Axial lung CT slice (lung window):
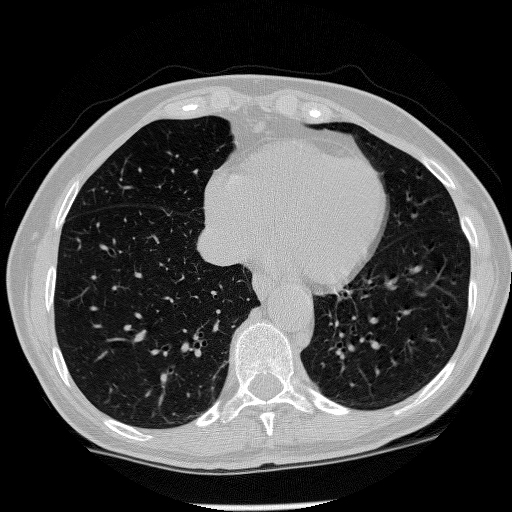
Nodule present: no